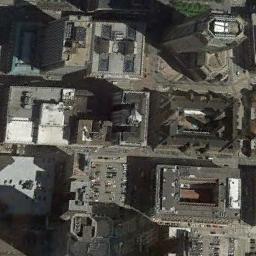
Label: commercial_area